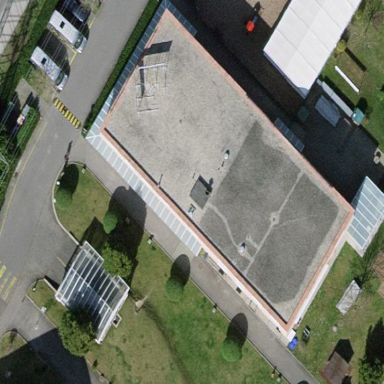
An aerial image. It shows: School building.